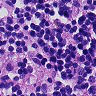
Metastatic tissue present: no